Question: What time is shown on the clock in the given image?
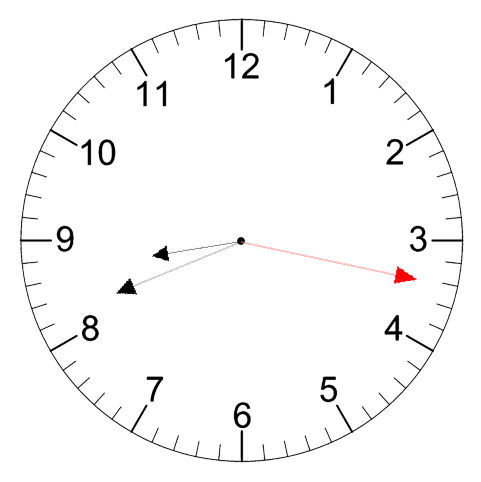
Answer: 08:41:17